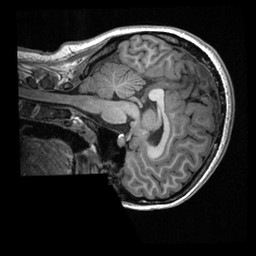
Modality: T1w
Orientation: sagittal
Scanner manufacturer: ge
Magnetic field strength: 3 T
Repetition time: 0.007664 s
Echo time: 0.002936 s